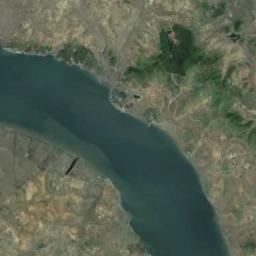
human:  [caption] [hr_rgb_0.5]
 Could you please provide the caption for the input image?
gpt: A broad turquoise river with tan mountains with sparse green vegetation on both sides .

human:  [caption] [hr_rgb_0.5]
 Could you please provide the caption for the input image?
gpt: The dark green river goes through the wasteland .

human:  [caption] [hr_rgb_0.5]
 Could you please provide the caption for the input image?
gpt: The river goes through bare land and green grass .

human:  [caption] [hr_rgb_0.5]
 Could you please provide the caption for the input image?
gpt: There are many trees on either side of the river .

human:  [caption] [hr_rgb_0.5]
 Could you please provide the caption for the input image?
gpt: There are brown bare land near the river .